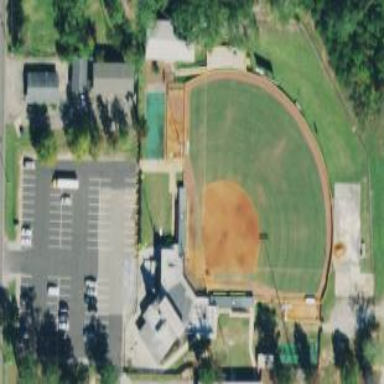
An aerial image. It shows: Sports center focused on softball activities.